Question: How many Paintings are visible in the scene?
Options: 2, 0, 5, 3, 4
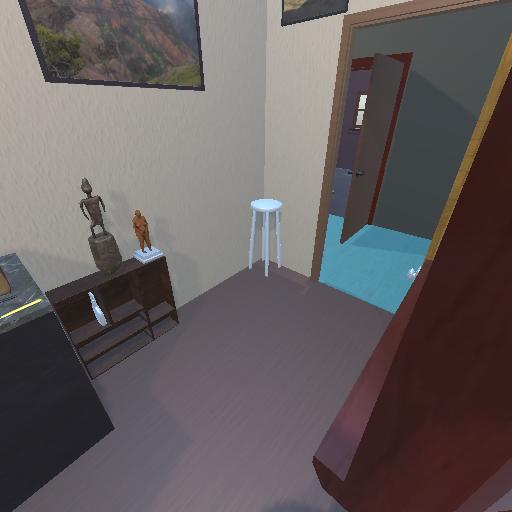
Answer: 2